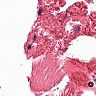
Metastatic tissue present: no